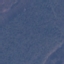
Land use / land cover class: Forest